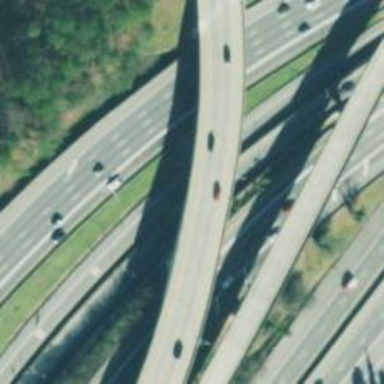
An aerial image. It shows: Bridge over motorway.